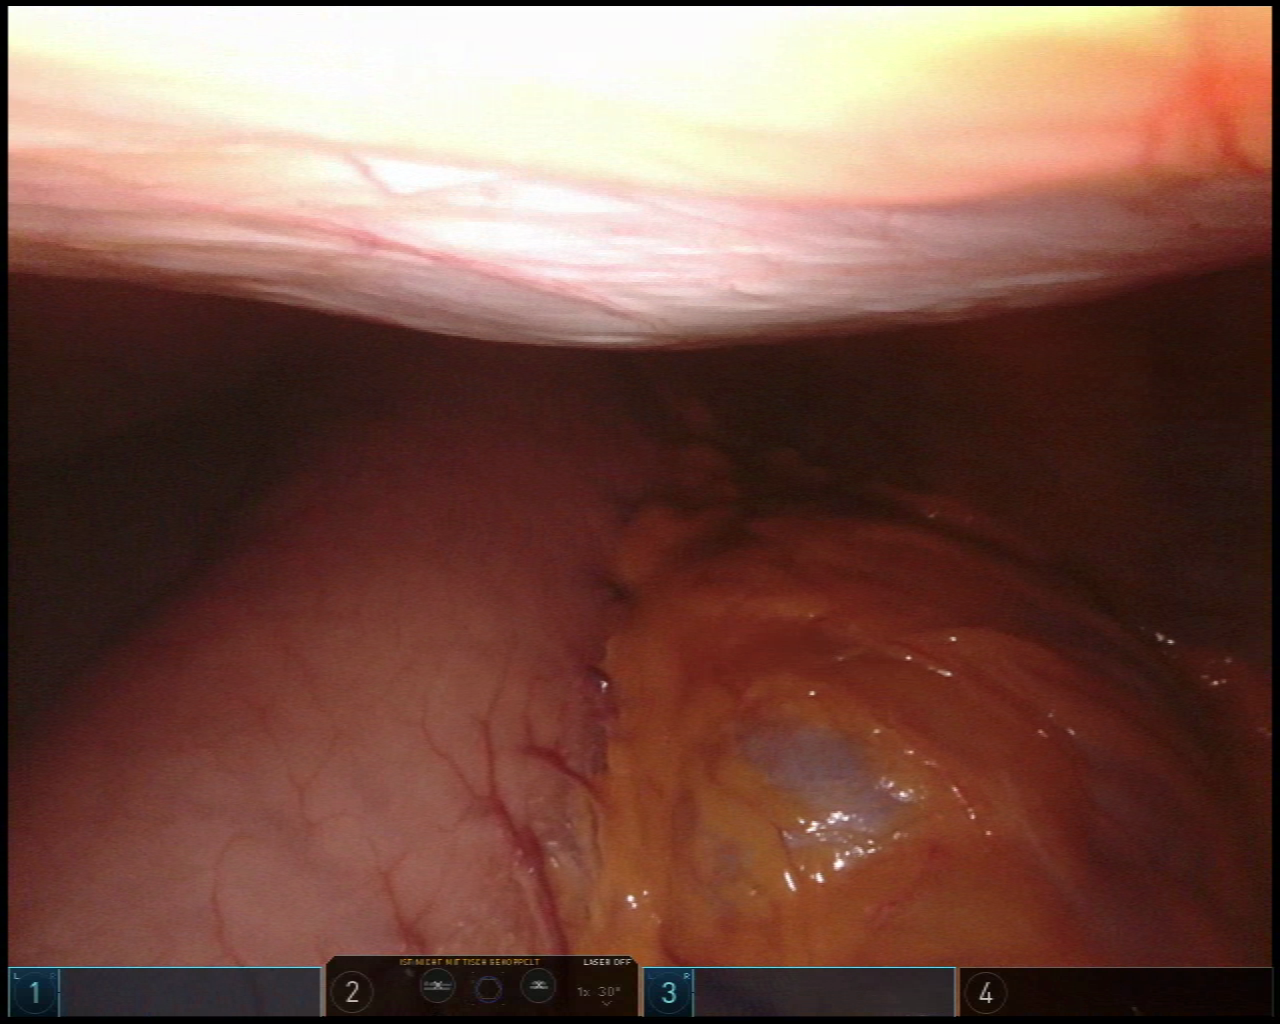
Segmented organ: stomach
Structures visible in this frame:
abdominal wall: yes
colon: yes
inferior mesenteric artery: no
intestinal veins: no
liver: yes
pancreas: no
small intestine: no
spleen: no
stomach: yes
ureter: no
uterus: no
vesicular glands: no